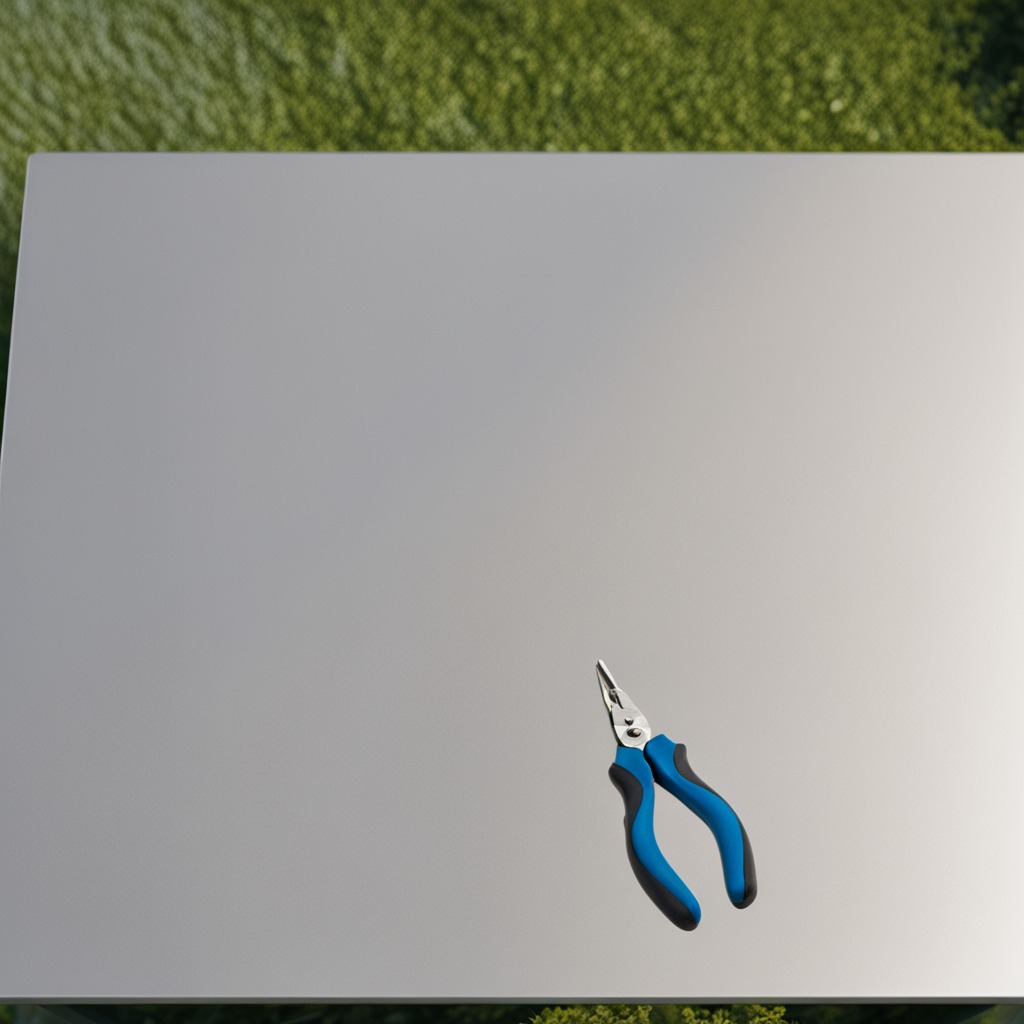
A plier lies on a utility table in a temporary outdoor tool station.